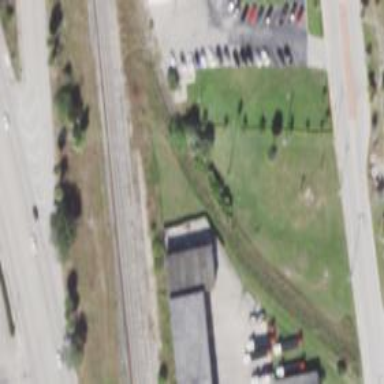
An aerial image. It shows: Disused railway spur service.